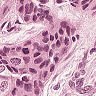
Metastatic tissue present: yes